Question: I am developing MVC 3 application and using razor syntax.
In this application I am giving commenting facility.
I have given the facility to adding a comment and it saved in DB.
and when user clicks on delete button it displays the message as "Clicked".
When user load entity, previously added comments get displayed on page with
delete button and when user click on that button the "clicked" msg appears.

now, when user add a new comment, it saved in DB sucsessfully and also appear on the page
along with Delete button.
now when user click on delete button msg wontcome...
( I append the Div tag while loading the new comment from DB)
I think , there is a issue regarding append, means previous comments Delete button
work well, but when I add button using append it wont works...
Here is the code, saves comment in DB and in sucsess , it creates HTML Code with button to disply the data on the page.
'''
<script src="../../Scripts/jquery.js" type="text/javascript"></script>
<script type="text/javascript">
$(document).ready(function () {
$('#AddCommentButton').click(function ()
{
if (document.getElementById('Comment').value != "")
$.ajax({
type: 'post',
url: '/Comment/SaveComments',
dataType: 'json',
data:
{
'comments' : $('#Comment').val(),
'EType' : @Html.Raw(Json.Encode(ViewBag.EType)),
'EId' : @Html.Raw(Json.Encode(ViewBag.EId))
},
success: function (data) {
$("p.p12").append('<button type="button" id = "1" class="deleteComment">Delete</button><br />')
alert(data.Id);
}
});
});
});
</script>
'''
and user clicks on Delete Button I have written this code.
'''
$(document).ready(function () {
$(".deleteComment").click(function ()
{
alert("Clicked");
});
});
'''
For previous comments, when user click on the delete button "Clicked' msg comes but when user clicks on newly added comment's delete button, msg wont come ...
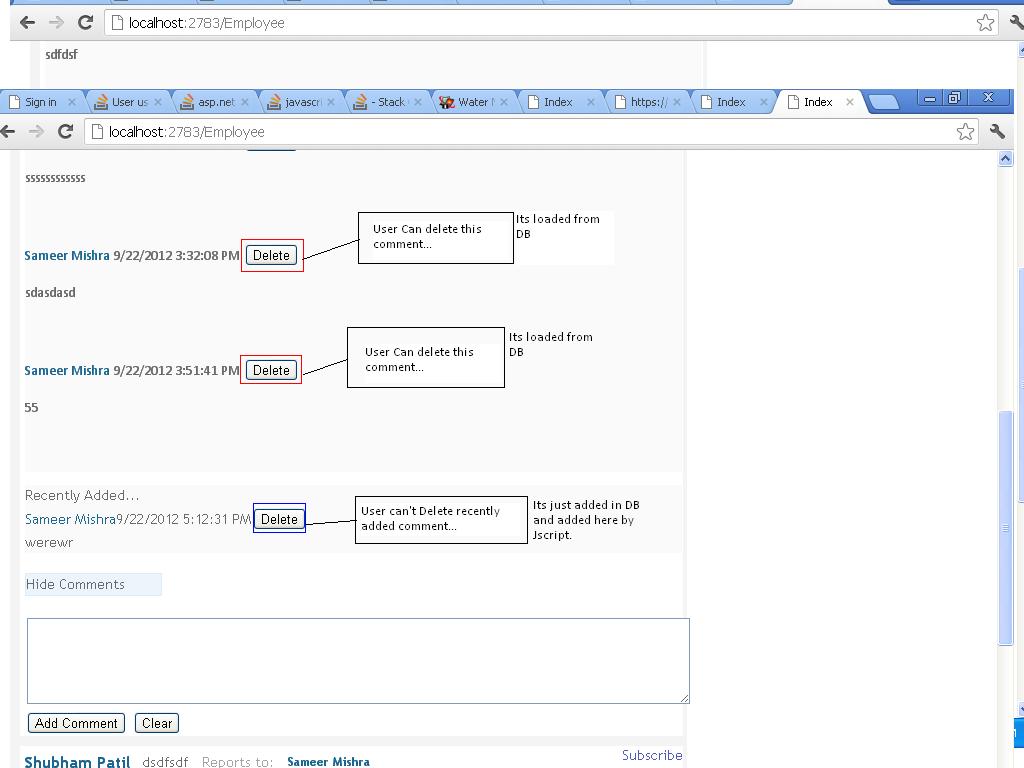
Answer: You need to subscribe to the 'click' event of this delete button in a manner since it was added dynamically to the DOM. You cannot just use '.click()' in your 'document.ready' because the delete button doesn't yet exist at this stage. So depending on the jQuery version that you are using there are 3 ways:
<URL>.
The recommended approach is '.on()' which is supported starting from jQuery 1.7:
'''
$(document).on('click', '.deleteComment', function() {
alert("Clicked");
});
'''
And you no longer need to wrap this in a 'document.ready'.
If you are using an older version here's the same with '.delegate()' (introduced in jQuery 1.4.2):
'''
$(document).delegate('.deleteComment', 'click', function() {
alert('Clicked');
});
'''
And if you are using an even older version of jQuery, well, you should upgrade and if you don't want to upgrade use '.live()':
'''
$('.deleteComment').live('click', function() {
alert('Clicked');
});
'''
And while I am at your code here are a couple of other remarks.
Replace:
'''
<script src="../../Scripts/jquery.js" type="text/javascript"></script>
'''
with:
'''
<script src="@Url.Content("~/Scripts/jquery.js")" type="text/javascript"></script>
'''
and also replace:
'''
url: '/Comment/SaveComments',
'''
with:
'''
url: '@Url.Action("SaveComments", "Comment")',
'''
And by the way as an alternative to putting the url in your javascript you could directly use the value of your 'AddCommentButton'. You haven't shown it your markup I assume that it might look like this:
'''
@Html.ActionLink("Add a comment", "SaveComments", "Comment", null, new { id = "AddCommentButton" })
'''
And now all that's left is to unobtrusively AJAXify it:
'''
$(document).ready(function () {
$('#AddCommentButton').click(function (evt) {
evt.preventDefault();
var comment = $('#Comment').val();
if (comment == '') {
alert('Please enter a comment');
return;
}
$.ajax({
type: 'post',
url: this.href,
data: {
comments : comments,
EType: @Html.Raw(Json.Encode(ViewBag.EType)),
EId: @Html.Raw(Json.Encode(ViewBag.EId))
},
success: function (data) {
// You probably need to embed the comment id as a HTML data-* attribute
// to the button instead of using a hardcoded id="1" value
// which by the way is an invalid value of an id in HTML:
$('p.p12').append(
$('<button/>', {
'class': 'deleteComment',
'html': 'Delete',
'data-id': data.Id
}).after($('<br/>'))
);
}
});
});
});
'''
and now inside your Delete button click callback you will be able to access the id of the comment to be deleted:
'''
$(document).on('click', '.deleteComment', function() {
var commentId = $(this).data('id');
// TODO: delete the comment
});
'''
Absolutely never hardcode urls in an ASP.NET MVC application. Always use url helpers to generate them. The reason for this is that url helpers take into account the routing setup and the virtual directory in which your application might be running. So if later you decide to change the pattern of your routes or even deploy your application in IIS you will no longer need to go through all your pages and replace those wrongly hardcoded urls for your application to work.